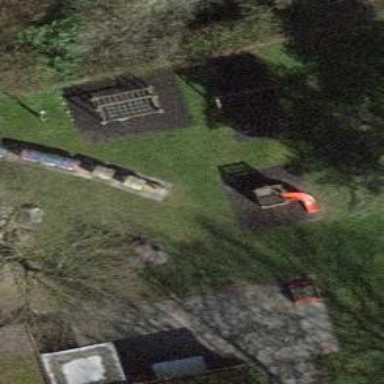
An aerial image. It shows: Playground area for leisure activities on the land.